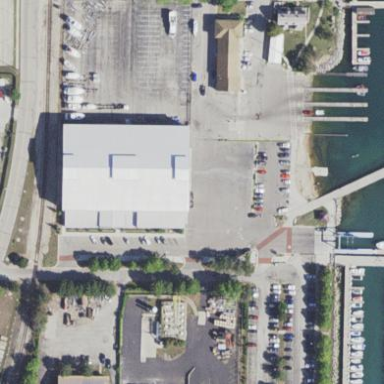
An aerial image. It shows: Building with boat shop.